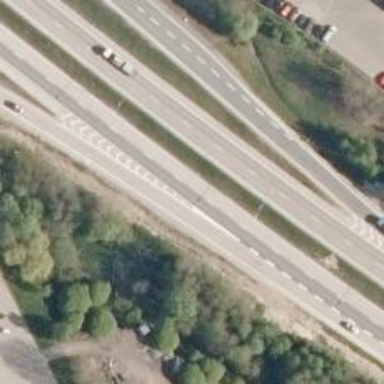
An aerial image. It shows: Asphalt motorway.